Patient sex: M
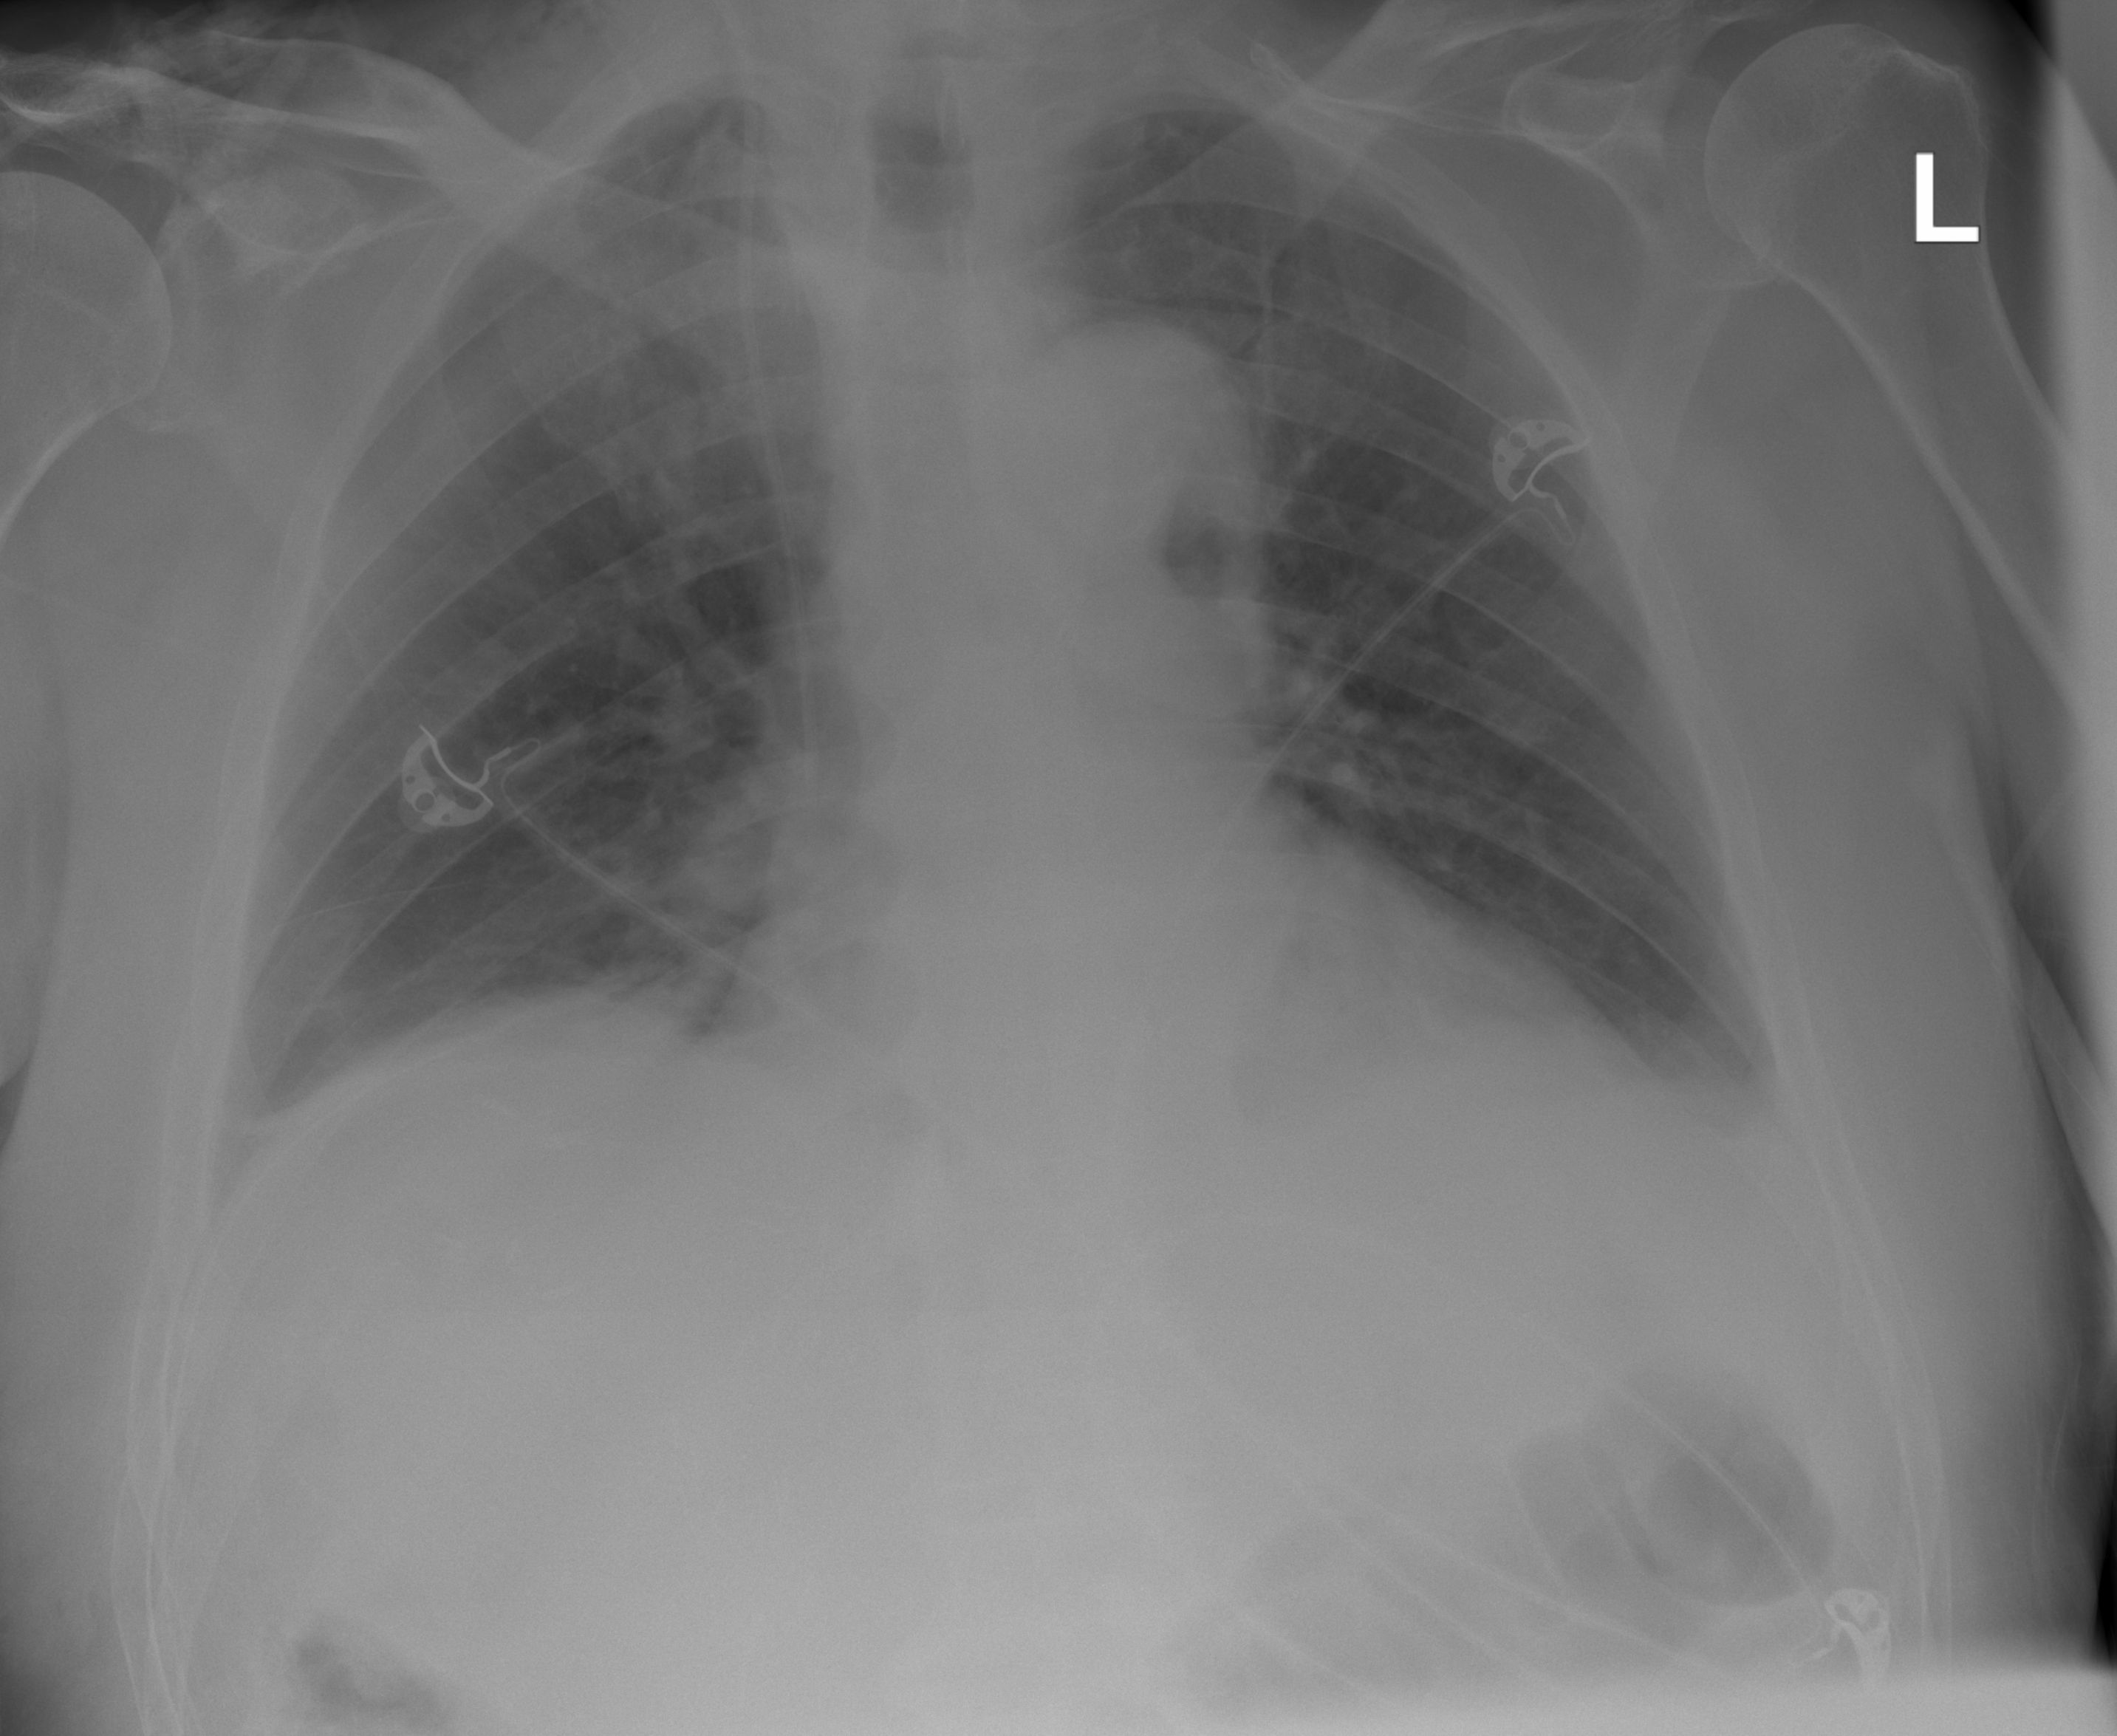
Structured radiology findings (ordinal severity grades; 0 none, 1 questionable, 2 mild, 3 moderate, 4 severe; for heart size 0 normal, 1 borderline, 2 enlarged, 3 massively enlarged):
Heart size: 2
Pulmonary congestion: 2
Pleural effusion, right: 2
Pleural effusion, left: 2
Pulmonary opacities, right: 1
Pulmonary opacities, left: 0
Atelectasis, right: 2
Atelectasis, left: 2